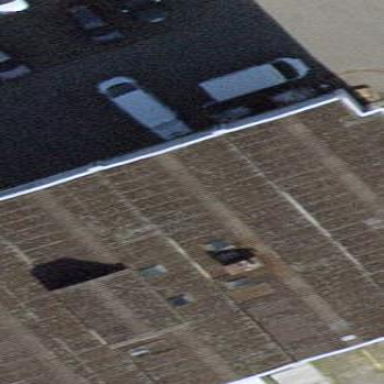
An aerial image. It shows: Commercial building with gabled roof.